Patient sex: F
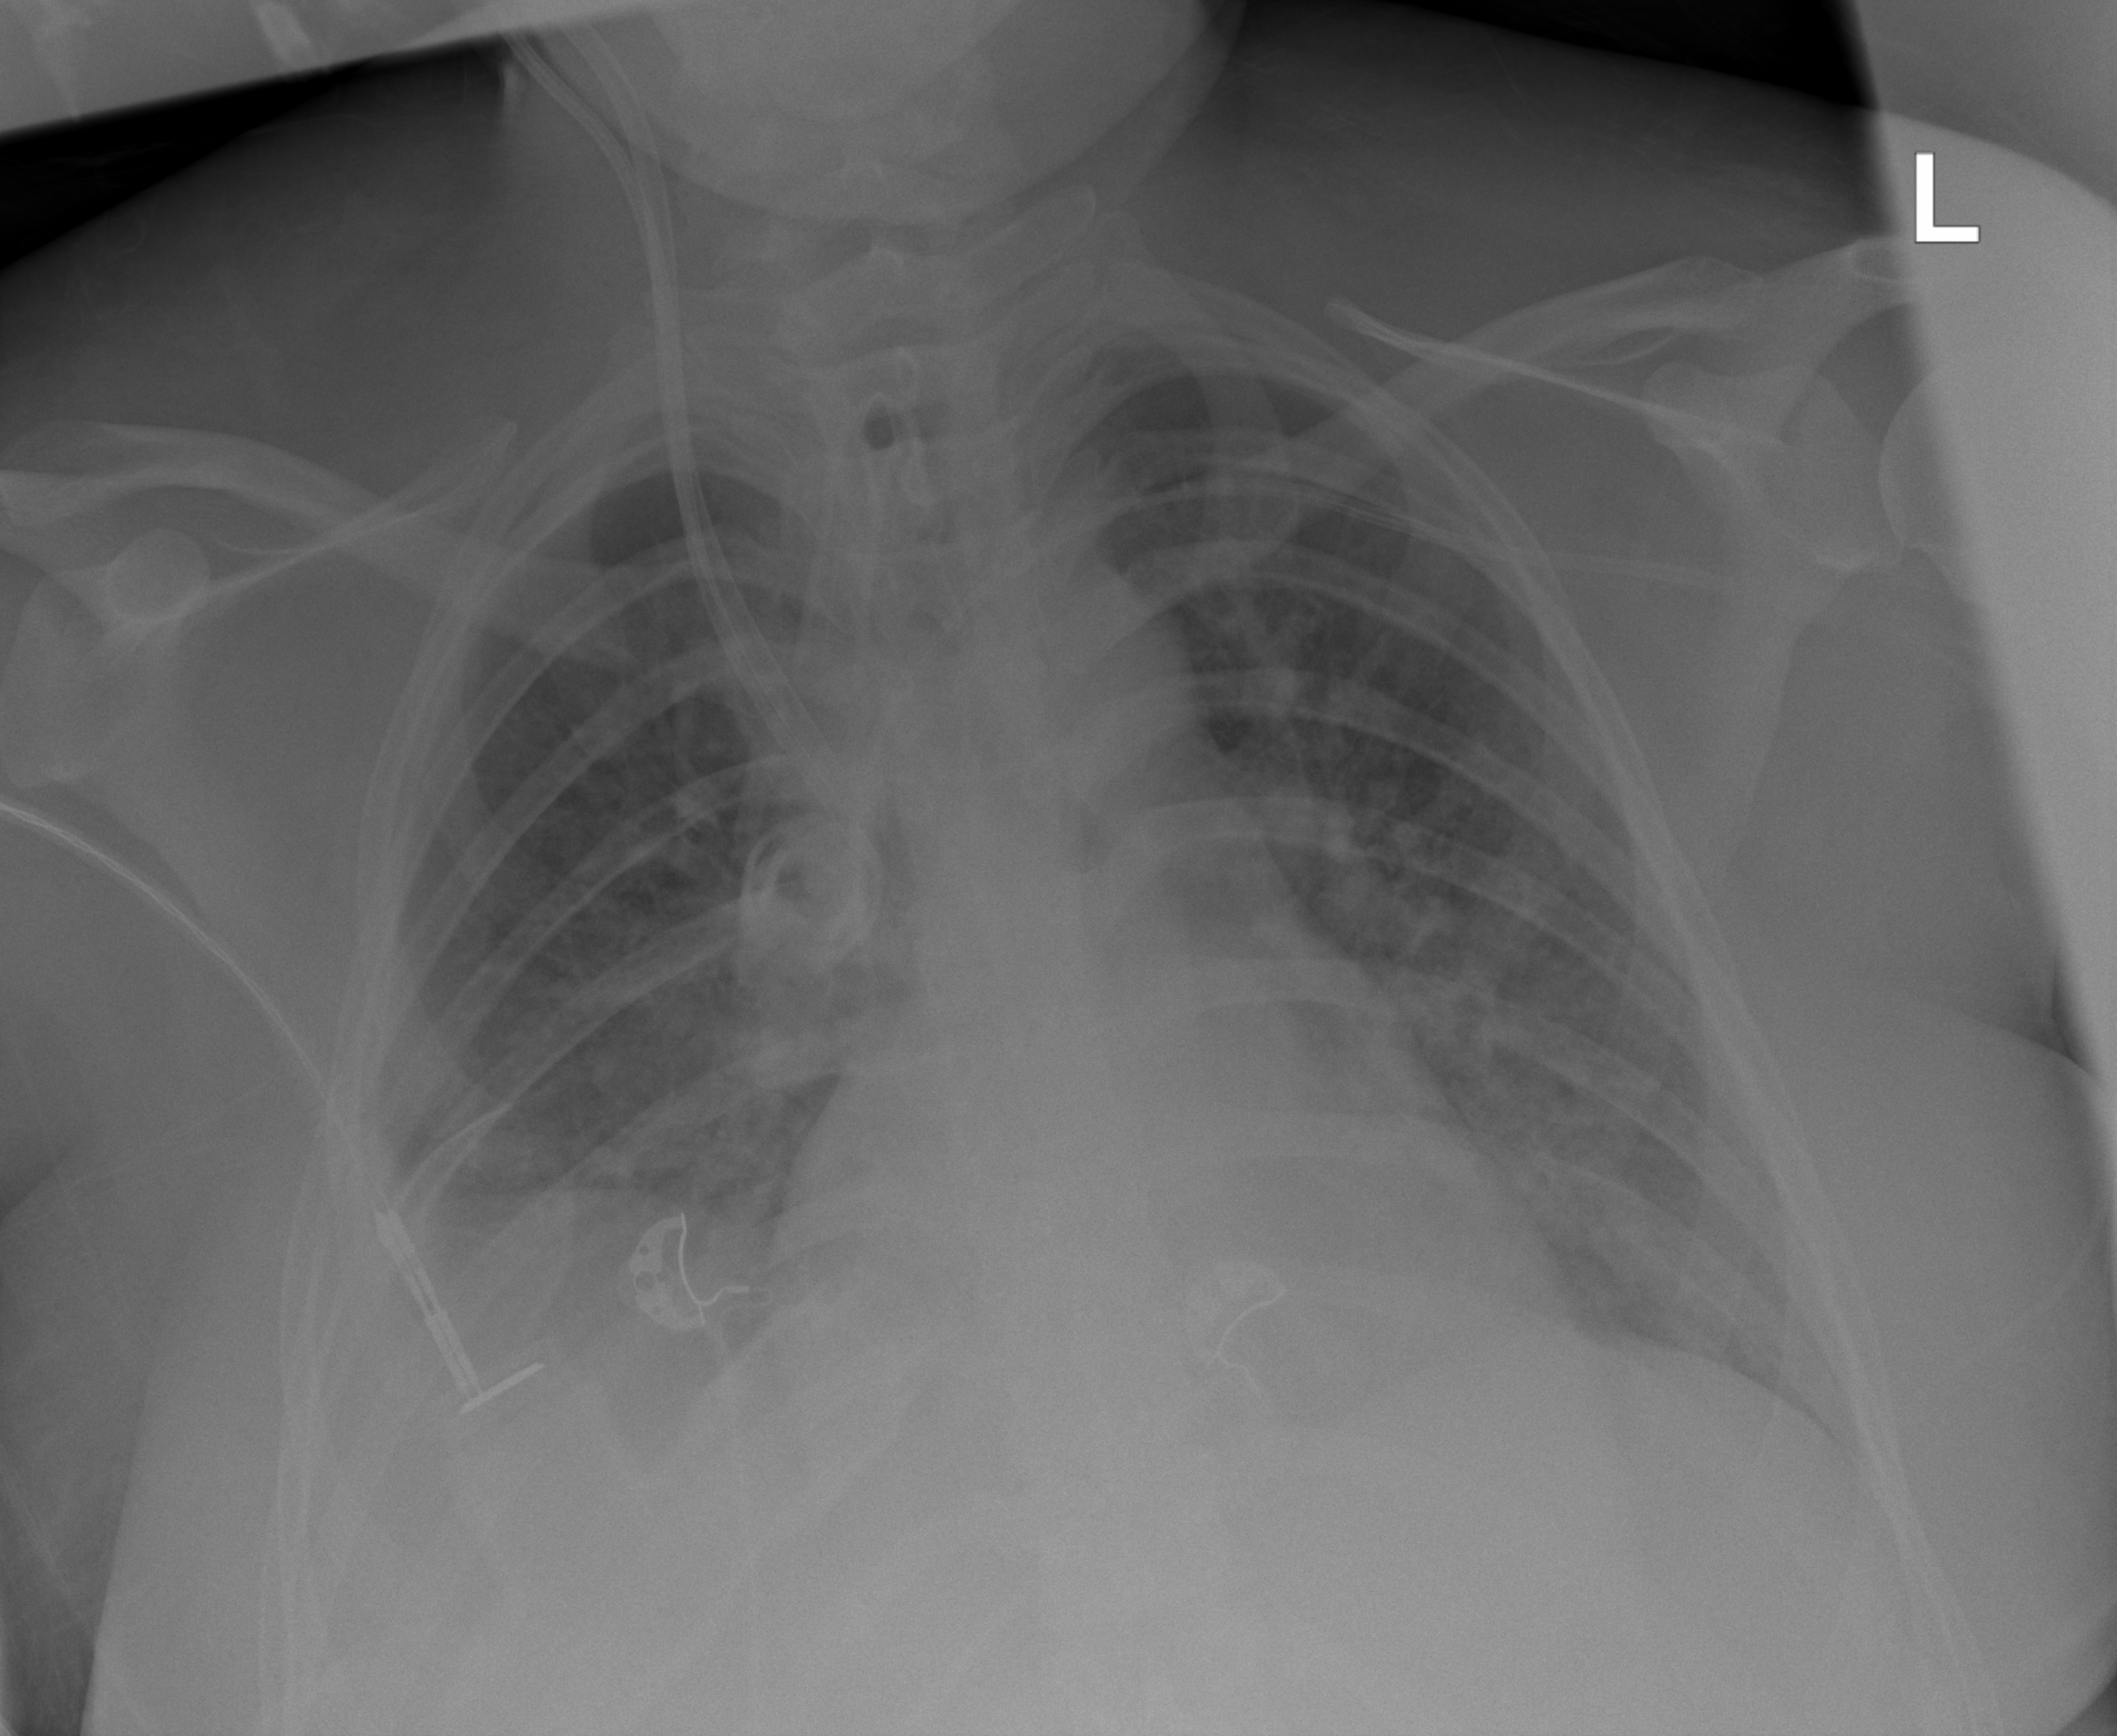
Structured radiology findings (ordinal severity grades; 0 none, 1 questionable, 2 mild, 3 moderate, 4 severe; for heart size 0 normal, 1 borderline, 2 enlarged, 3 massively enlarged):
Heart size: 0
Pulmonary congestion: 0
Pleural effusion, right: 2
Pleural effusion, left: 0
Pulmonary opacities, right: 2
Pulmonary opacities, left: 1
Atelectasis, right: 3
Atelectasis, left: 0